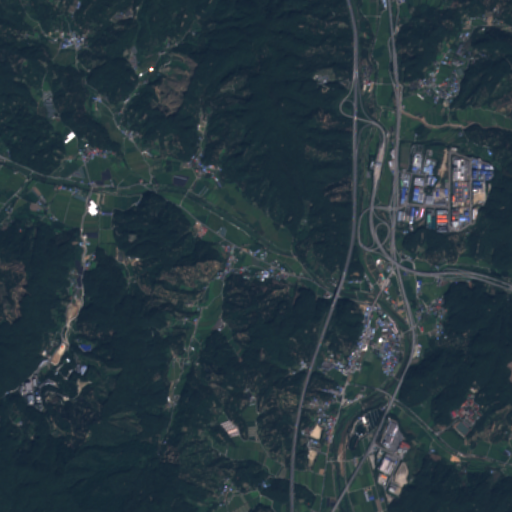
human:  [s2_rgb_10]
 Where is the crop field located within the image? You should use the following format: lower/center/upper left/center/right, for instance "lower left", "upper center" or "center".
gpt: The crop field is located in the lower right of the image.
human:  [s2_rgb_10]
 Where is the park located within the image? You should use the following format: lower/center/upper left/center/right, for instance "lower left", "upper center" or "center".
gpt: The park is located in the lower right of the image.
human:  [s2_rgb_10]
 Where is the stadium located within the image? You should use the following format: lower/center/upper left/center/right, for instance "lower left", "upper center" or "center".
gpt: The stadium is located in the lower right of the image.
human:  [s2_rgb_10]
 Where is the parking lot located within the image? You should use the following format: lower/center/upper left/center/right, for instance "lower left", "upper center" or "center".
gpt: There is no parking lot in the image.